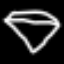
Label: diamond